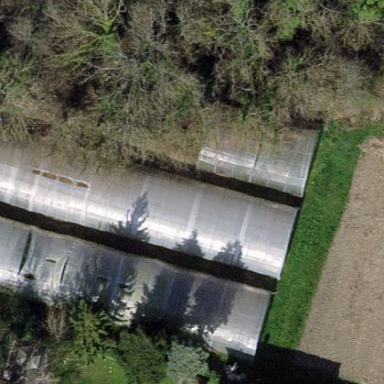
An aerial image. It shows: Greenhouse.